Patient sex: M
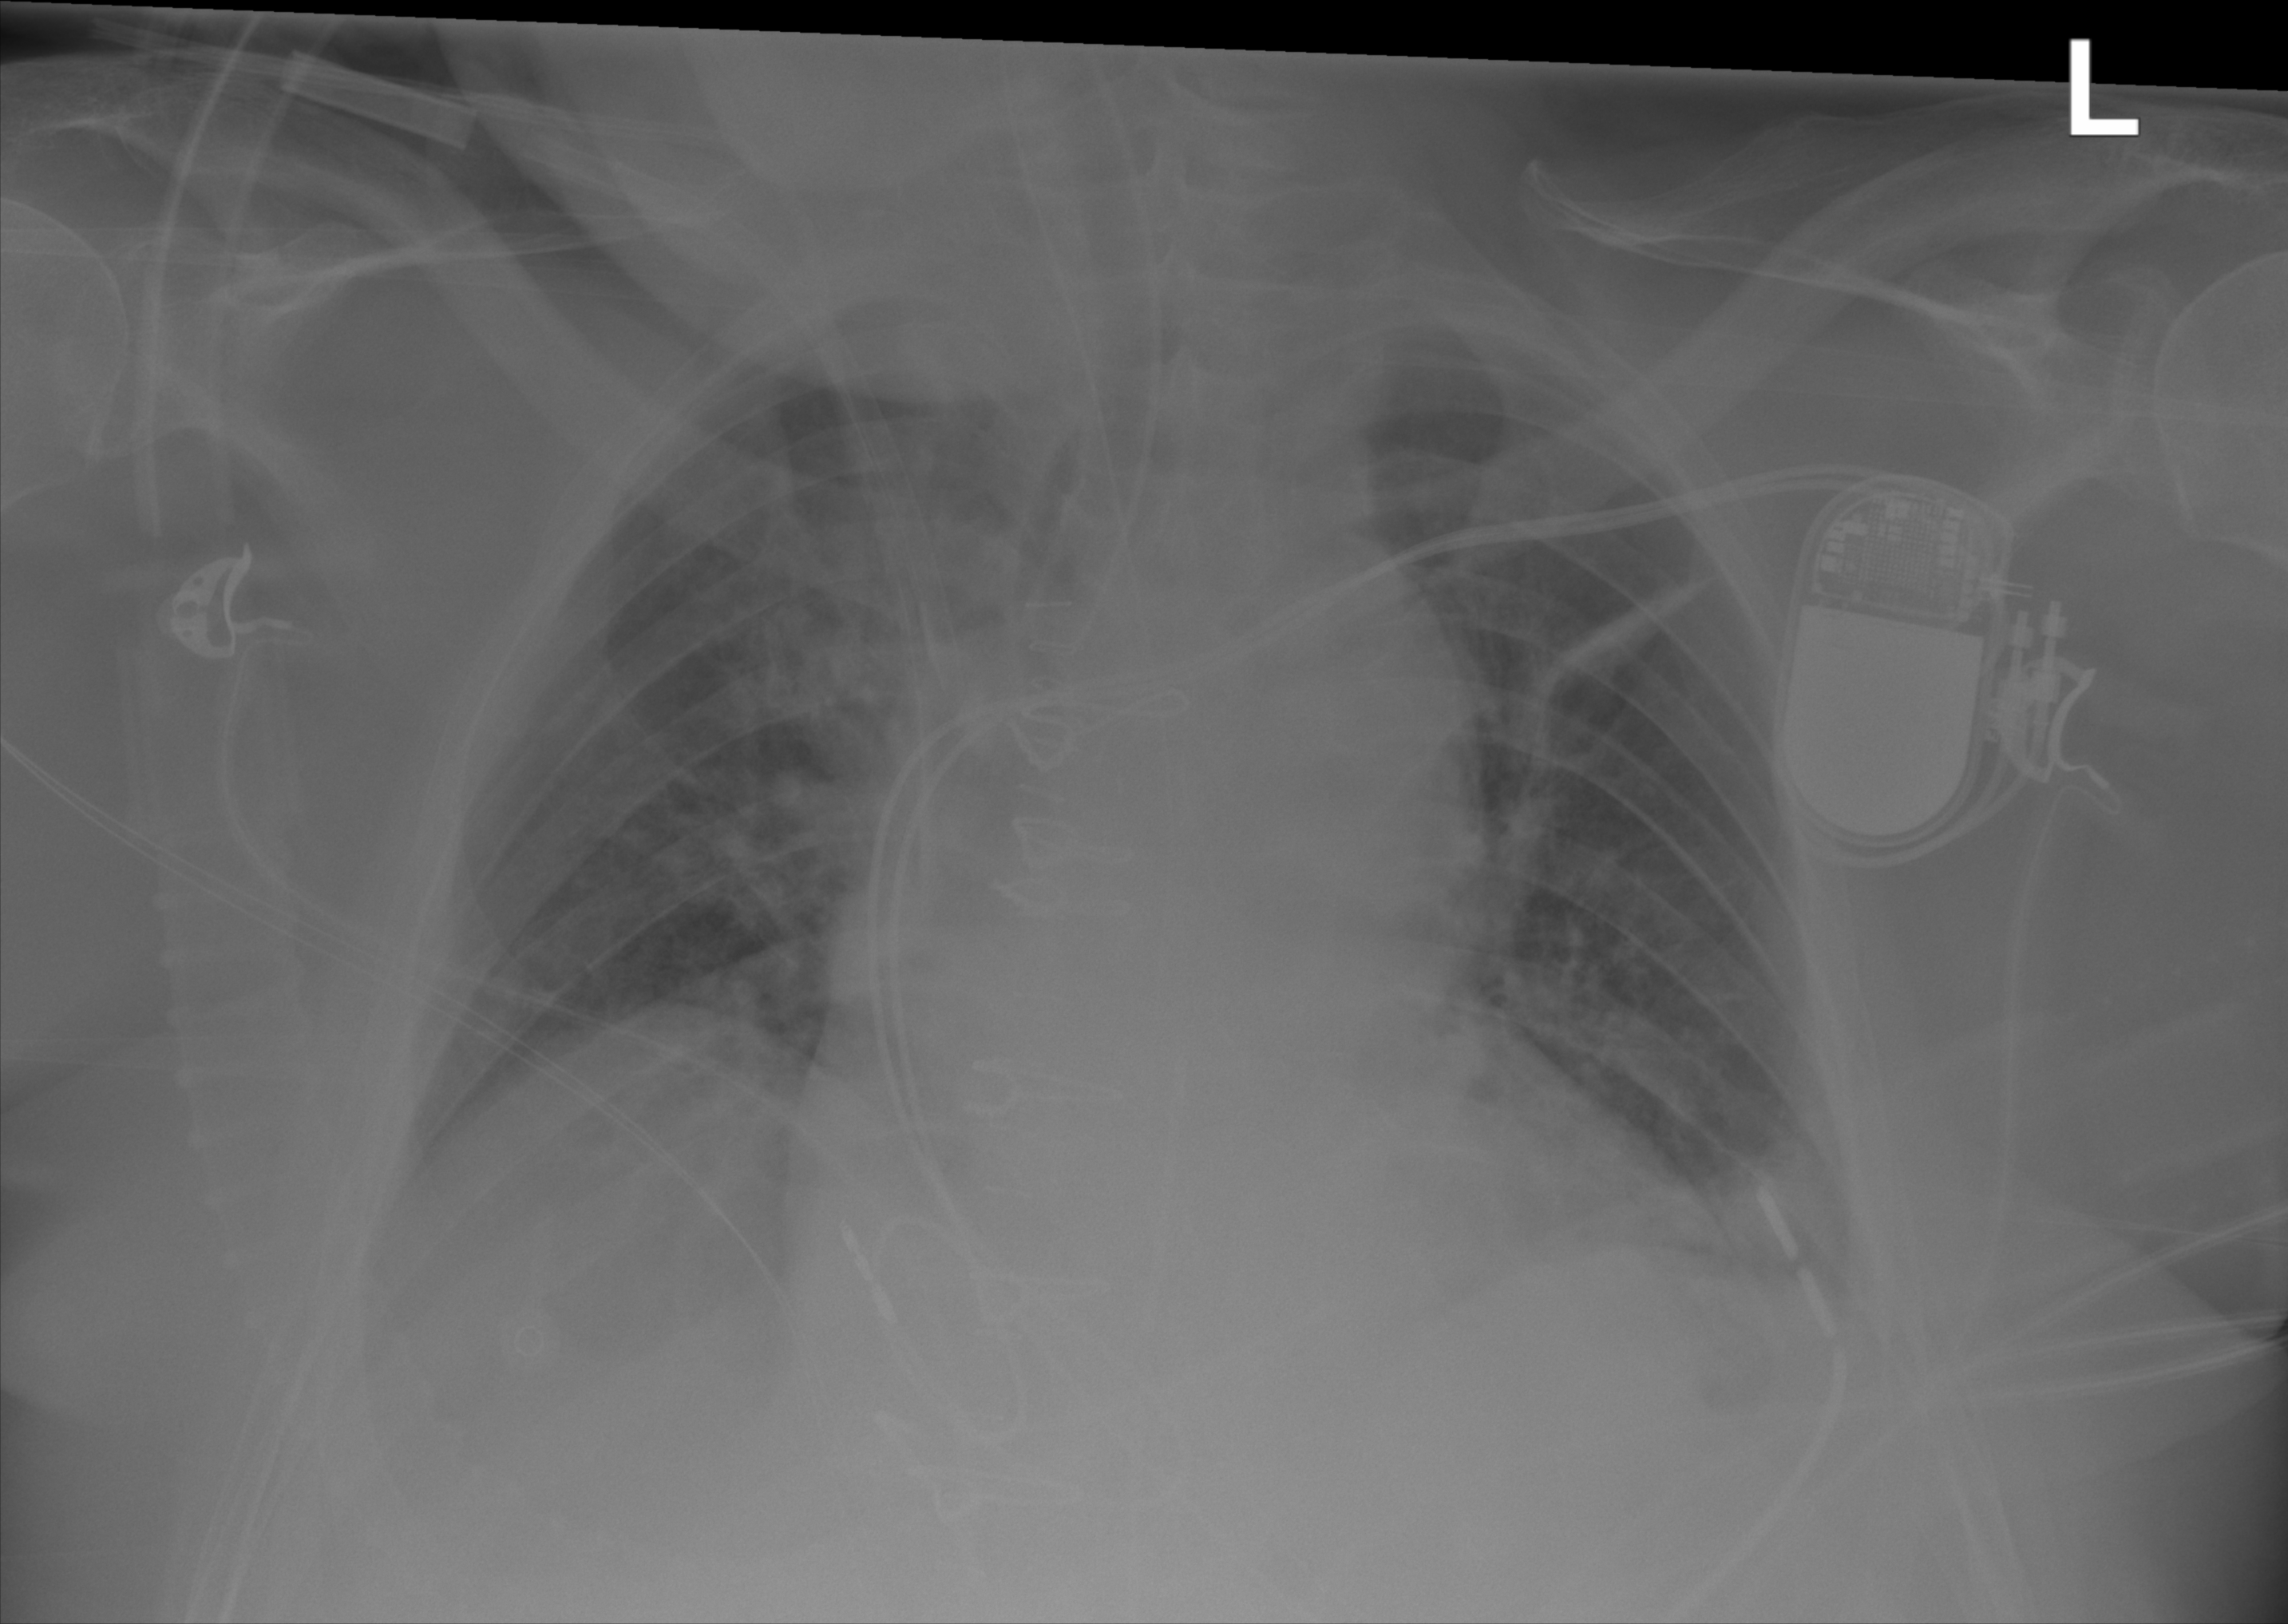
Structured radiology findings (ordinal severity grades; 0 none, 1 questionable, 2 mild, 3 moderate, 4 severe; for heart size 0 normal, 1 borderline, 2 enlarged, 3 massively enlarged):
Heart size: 2
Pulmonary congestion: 0
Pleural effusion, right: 0
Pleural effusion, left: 2
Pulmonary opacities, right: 0
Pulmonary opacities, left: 0
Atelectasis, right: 0
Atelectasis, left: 2